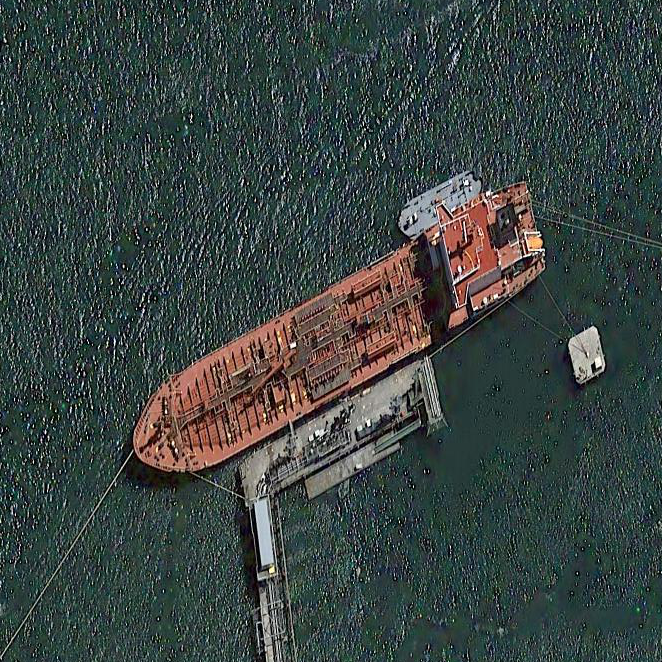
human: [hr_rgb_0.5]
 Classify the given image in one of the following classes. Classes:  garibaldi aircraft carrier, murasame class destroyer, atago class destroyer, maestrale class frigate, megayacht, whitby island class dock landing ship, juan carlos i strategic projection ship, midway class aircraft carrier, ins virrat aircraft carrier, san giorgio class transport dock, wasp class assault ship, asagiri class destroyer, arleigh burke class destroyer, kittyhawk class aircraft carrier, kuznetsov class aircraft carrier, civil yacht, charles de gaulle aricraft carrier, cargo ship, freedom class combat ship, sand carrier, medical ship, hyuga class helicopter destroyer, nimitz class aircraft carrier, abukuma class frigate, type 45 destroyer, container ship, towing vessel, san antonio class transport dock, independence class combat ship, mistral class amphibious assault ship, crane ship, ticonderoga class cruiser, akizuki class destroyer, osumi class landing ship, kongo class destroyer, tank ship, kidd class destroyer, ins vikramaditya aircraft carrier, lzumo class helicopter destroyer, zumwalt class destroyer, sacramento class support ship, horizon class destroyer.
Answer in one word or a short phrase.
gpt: Tank ship